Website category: sports
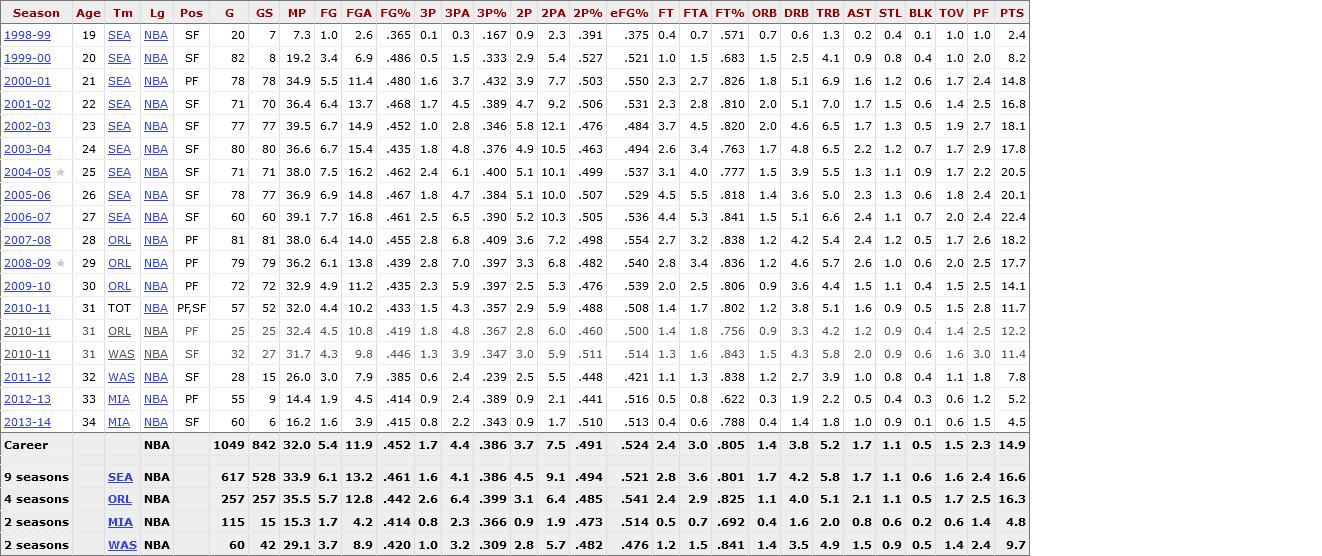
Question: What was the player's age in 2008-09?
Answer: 29

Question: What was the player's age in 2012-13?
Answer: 33

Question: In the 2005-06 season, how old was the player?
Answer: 26

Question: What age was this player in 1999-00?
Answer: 20

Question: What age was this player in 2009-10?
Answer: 30

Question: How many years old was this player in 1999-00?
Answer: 20

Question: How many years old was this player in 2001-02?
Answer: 22

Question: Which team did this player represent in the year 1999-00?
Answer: SEA

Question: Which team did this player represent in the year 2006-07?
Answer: SEA

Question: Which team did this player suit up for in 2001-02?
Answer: SEA

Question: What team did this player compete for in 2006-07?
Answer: SEA

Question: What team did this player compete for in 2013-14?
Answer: MIA

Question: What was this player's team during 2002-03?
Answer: SEA

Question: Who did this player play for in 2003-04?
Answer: SEA

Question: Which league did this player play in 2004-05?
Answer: NBA

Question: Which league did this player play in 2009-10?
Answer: NBA

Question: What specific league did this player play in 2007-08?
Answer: NBA

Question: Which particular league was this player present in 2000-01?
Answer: NBA

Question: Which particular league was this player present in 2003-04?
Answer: NBA

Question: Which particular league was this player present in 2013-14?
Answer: NBA

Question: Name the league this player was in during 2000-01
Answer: NBA

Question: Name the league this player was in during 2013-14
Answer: NBA

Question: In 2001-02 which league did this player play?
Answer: NBA

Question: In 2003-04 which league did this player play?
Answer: NBA

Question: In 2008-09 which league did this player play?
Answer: NBA

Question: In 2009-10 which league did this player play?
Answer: NBA

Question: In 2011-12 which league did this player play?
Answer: NBA

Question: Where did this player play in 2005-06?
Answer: NBA

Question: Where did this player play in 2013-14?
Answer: NBA

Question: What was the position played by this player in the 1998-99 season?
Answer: SF

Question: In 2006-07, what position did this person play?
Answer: SF

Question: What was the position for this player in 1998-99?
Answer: SF

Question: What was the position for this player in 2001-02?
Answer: SF

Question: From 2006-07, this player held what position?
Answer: SF

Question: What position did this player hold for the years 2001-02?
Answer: SF

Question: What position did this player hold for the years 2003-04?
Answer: SF

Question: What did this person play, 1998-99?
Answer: SF

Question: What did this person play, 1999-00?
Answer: SF

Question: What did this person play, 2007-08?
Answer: PF

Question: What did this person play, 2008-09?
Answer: PF

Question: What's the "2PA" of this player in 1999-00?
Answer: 5.4

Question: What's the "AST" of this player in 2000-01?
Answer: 1.6

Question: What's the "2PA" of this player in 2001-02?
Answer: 9.2

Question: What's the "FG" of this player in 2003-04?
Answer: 6.7

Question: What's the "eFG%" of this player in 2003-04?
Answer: .494

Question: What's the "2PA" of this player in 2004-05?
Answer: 10.1

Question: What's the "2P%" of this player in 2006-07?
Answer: .505

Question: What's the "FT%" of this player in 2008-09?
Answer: .836

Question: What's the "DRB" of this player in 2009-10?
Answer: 3.6

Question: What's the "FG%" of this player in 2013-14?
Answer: .415

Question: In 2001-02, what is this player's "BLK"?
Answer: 0.6

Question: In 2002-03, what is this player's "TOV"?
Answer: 1.9

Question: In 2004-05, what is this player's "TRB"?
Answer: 5.5

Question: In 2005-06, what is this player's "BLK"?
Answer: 0.6

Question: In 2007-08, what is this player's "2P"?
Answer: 3.6

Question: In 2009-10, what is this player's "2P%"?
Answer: .476

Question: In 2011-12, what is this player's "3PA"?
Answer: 2.4

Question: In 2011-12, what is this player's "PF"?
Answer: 1.8

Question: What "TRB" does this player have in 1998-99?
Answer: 1.3

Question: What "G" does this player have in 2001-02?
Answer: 71

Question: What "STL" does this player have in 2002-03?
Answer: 1.3

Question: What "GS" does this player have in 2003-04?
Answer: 80

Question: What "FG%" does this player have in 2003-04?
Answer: .435

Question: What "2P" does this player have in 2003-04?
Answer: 4.9